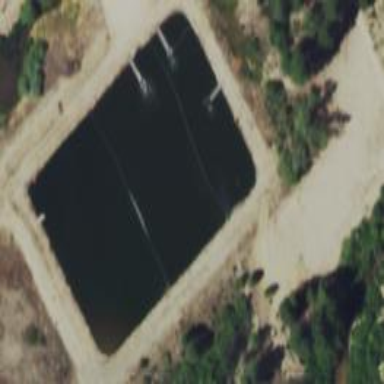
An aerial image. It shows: Image of wastewater.